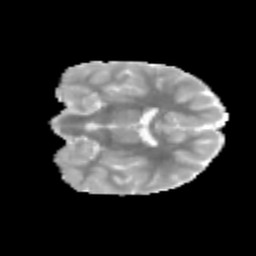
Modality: MD
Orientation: coronal
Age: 9
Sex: female
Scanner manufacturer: siemens
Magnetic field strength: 3 T
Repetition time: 3.8 s
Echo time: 0.07 s